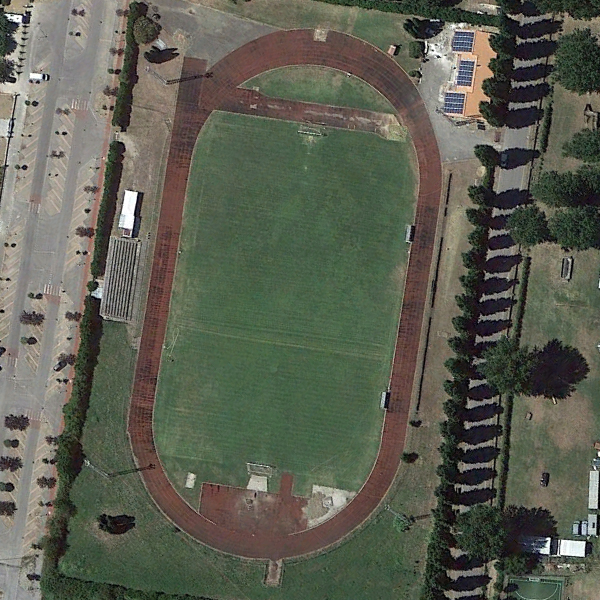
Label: Playground